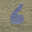
Label: 6